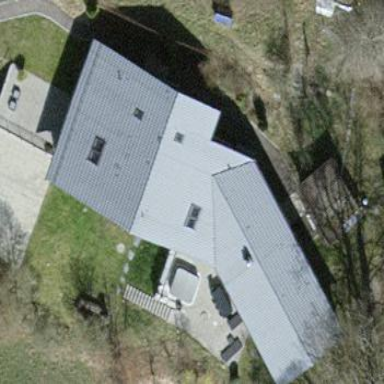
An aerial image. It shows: Building with tile roof.